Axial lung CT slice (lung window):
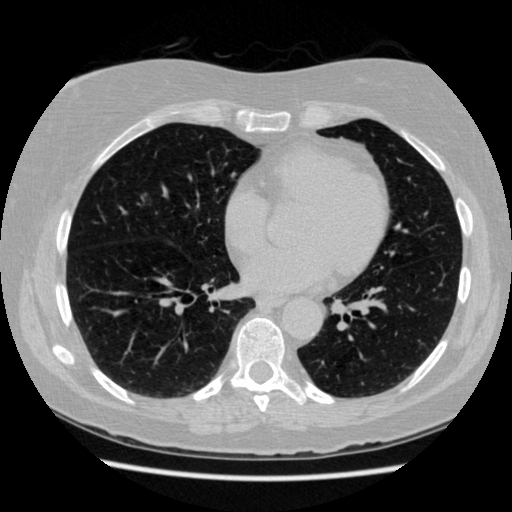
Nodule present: no